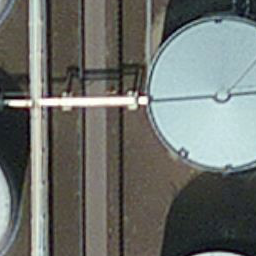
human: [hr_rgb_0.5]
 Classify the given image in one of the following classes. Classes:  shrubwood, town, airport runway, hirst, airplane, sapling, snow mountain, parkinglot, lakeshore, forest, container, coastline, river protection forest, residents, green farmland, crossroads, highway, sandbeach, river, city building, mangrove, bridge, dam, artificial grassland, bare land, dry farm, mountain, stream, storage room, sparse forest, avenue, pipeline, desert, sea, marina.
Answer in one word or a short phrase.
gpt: storage room